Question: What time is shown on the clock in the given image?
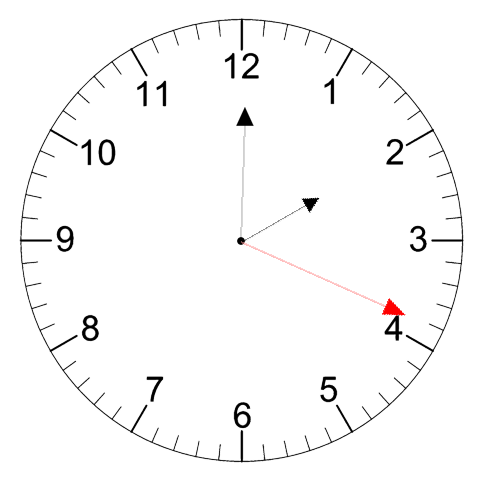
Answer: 02:00:19